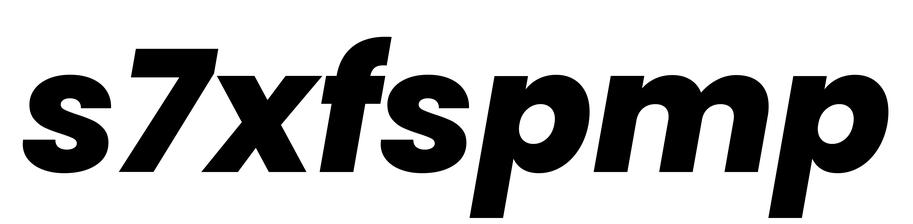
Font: Poppins-ExtraBoldItalic